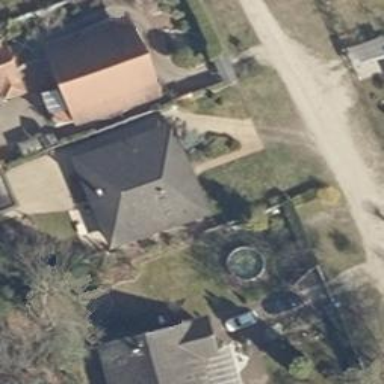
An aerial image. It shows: Simple house.